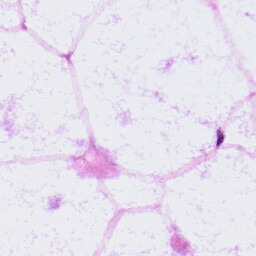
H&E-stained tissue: LymphNode